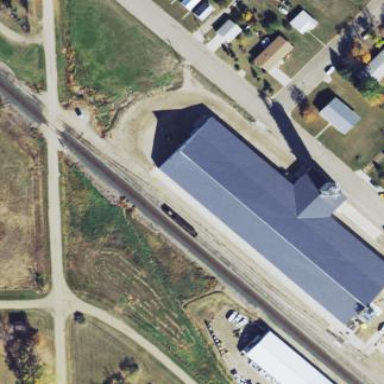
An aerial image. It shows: Transportation building.